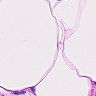
Metastatic tissue present: no